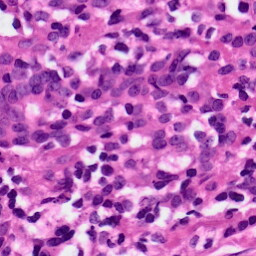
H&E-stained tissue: Ovarian